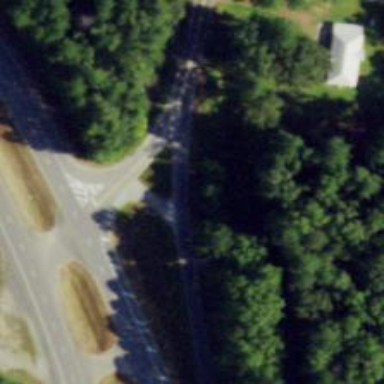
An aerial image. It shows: Asphalt road with primary link designation.